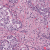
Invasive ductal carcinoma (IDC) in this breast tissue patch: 1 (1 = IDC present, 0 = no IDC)